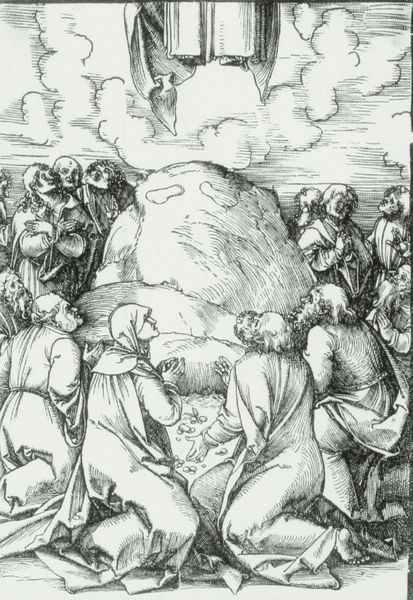
Titel: Himmelfahrt Christi
Künstler: Hans Schäufelein
Standort: Nürnberg.
Institution: Germanisches Nationalmuseum
Schlagwörter: berg, felsen, gott, gruppe, himmel, mann, umhang, vogel, weiß, wolken, frauen, menschen, frau, grau, holz, männer, schwarz, zeichnung, blick, schleier, tuch, versammlung, bart, bärte, blicke, falten, johannes, stein, taube, hände, schauen, erde, hügel, gewand, drei, gewänder, personen, locken, rechts, kreis, füße, holzschnitt, beobachten, zuschauer, fels, grafik, graphik, beobachter, falte, gefaltet, kopftuch, faltenwurf, oben, unten, berlin, buch, kreuz, religion, münchen, links, linie, heuhaufen, druck, schnitt, schwarz-weiß, radierung, stich, knien, strich, drcuk, holzdruck, mäntel, beten, gebet, menschenmenge, staunen, christus, jesus, jesus christus, kreuzigung, flehen, kniend, mittelalter, betende, knieen, menschengruppe, erscheinung, mönche, dürer, jünger, maria, kupferstich, anbetung, gekreuzigt, betend, auferstehung, zwölf, christi, himmelfahrt, nach oben, dreifaltigkeit, angeschnitten, fußspuren, neuzeit, nonnen, apostel, pfingsten, wunder, erstaunen, verkündung, zeugen, bildrahmen, rakete, mariae himmelfahrt, christi himmelfahrt, hesus, sehend, nach, ergriffen, anklagend, fußabdrücke, auffahren, büßer, dreickskomposition, umringt, verblüfft, abdrücke, fott, zeugnis, himmerfahrt, 12, adoration, transfiguration, kulmbach, himmelfahrt christi, maria j"nger, diszipeln, hügel berg, raketenstart, düsen, menschenkugel, heihaufen